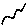
Label: zigzag